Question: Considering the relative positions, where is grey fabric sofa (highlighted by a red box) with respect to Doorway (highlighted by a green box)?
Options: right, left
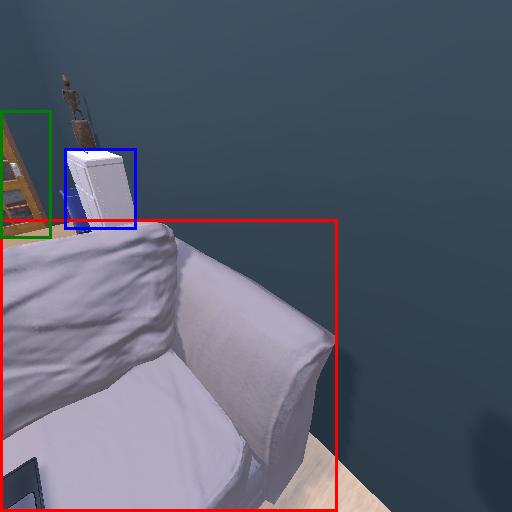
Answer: right